Field crop: maize
Growth stage: 1
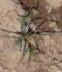
Species: salsola